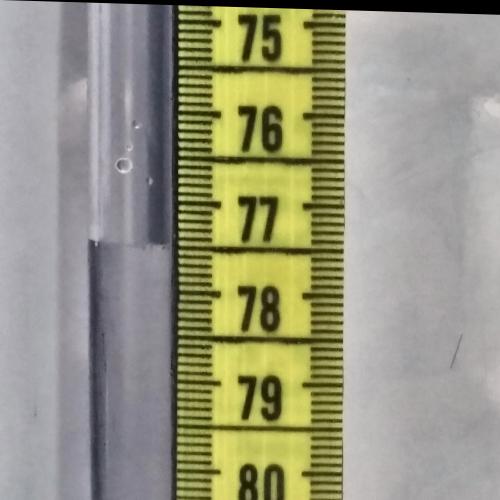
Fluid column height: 77.5 cm